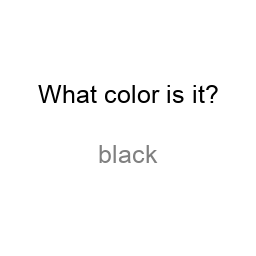
Color: gray
Color name shown: black
Background color: white
Question text color: black